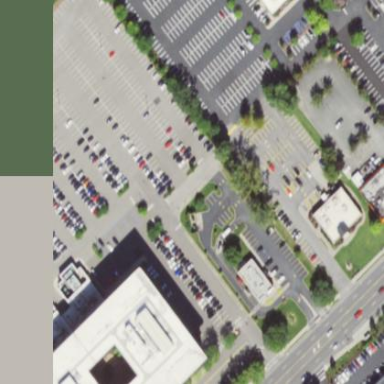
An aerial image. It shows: Retail area.